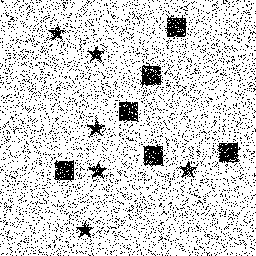
Squares: 6
Triangles: 0
Stars: 6
Total shapes: 12